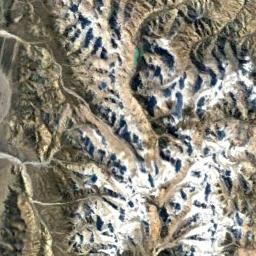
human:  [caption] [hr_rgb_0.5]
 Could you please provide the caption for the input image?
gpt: There is snow on the part of the snowberg .

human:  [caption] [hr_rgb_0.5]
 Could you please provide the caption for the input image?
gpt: The white snow on the snow-capped mountains is veined .

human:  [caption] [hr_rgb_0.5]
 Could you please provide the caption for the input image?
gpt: The snow berg is consist of bare land and white snow .

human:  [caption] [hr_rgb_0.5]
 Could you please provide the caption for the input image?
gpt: The snowberg is partly covered with snow and ice and a small green lake is in the snowberg .

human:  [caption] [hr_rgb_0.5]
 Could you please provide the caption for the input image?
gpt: There are some snow on the snowberg .